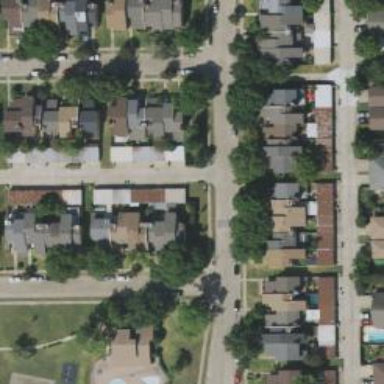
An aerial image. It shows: Alley classified as service road.